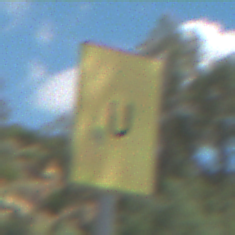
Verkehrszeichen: AnkuendigungOderFortsetzungUmleitungOhnePfeilsymbol
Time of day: Midday
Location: Outdoor (Nature)
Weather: PartlyCloudy
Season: Autumn
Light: Natural